Fundus camera: zeiss
Shooting center: fovea
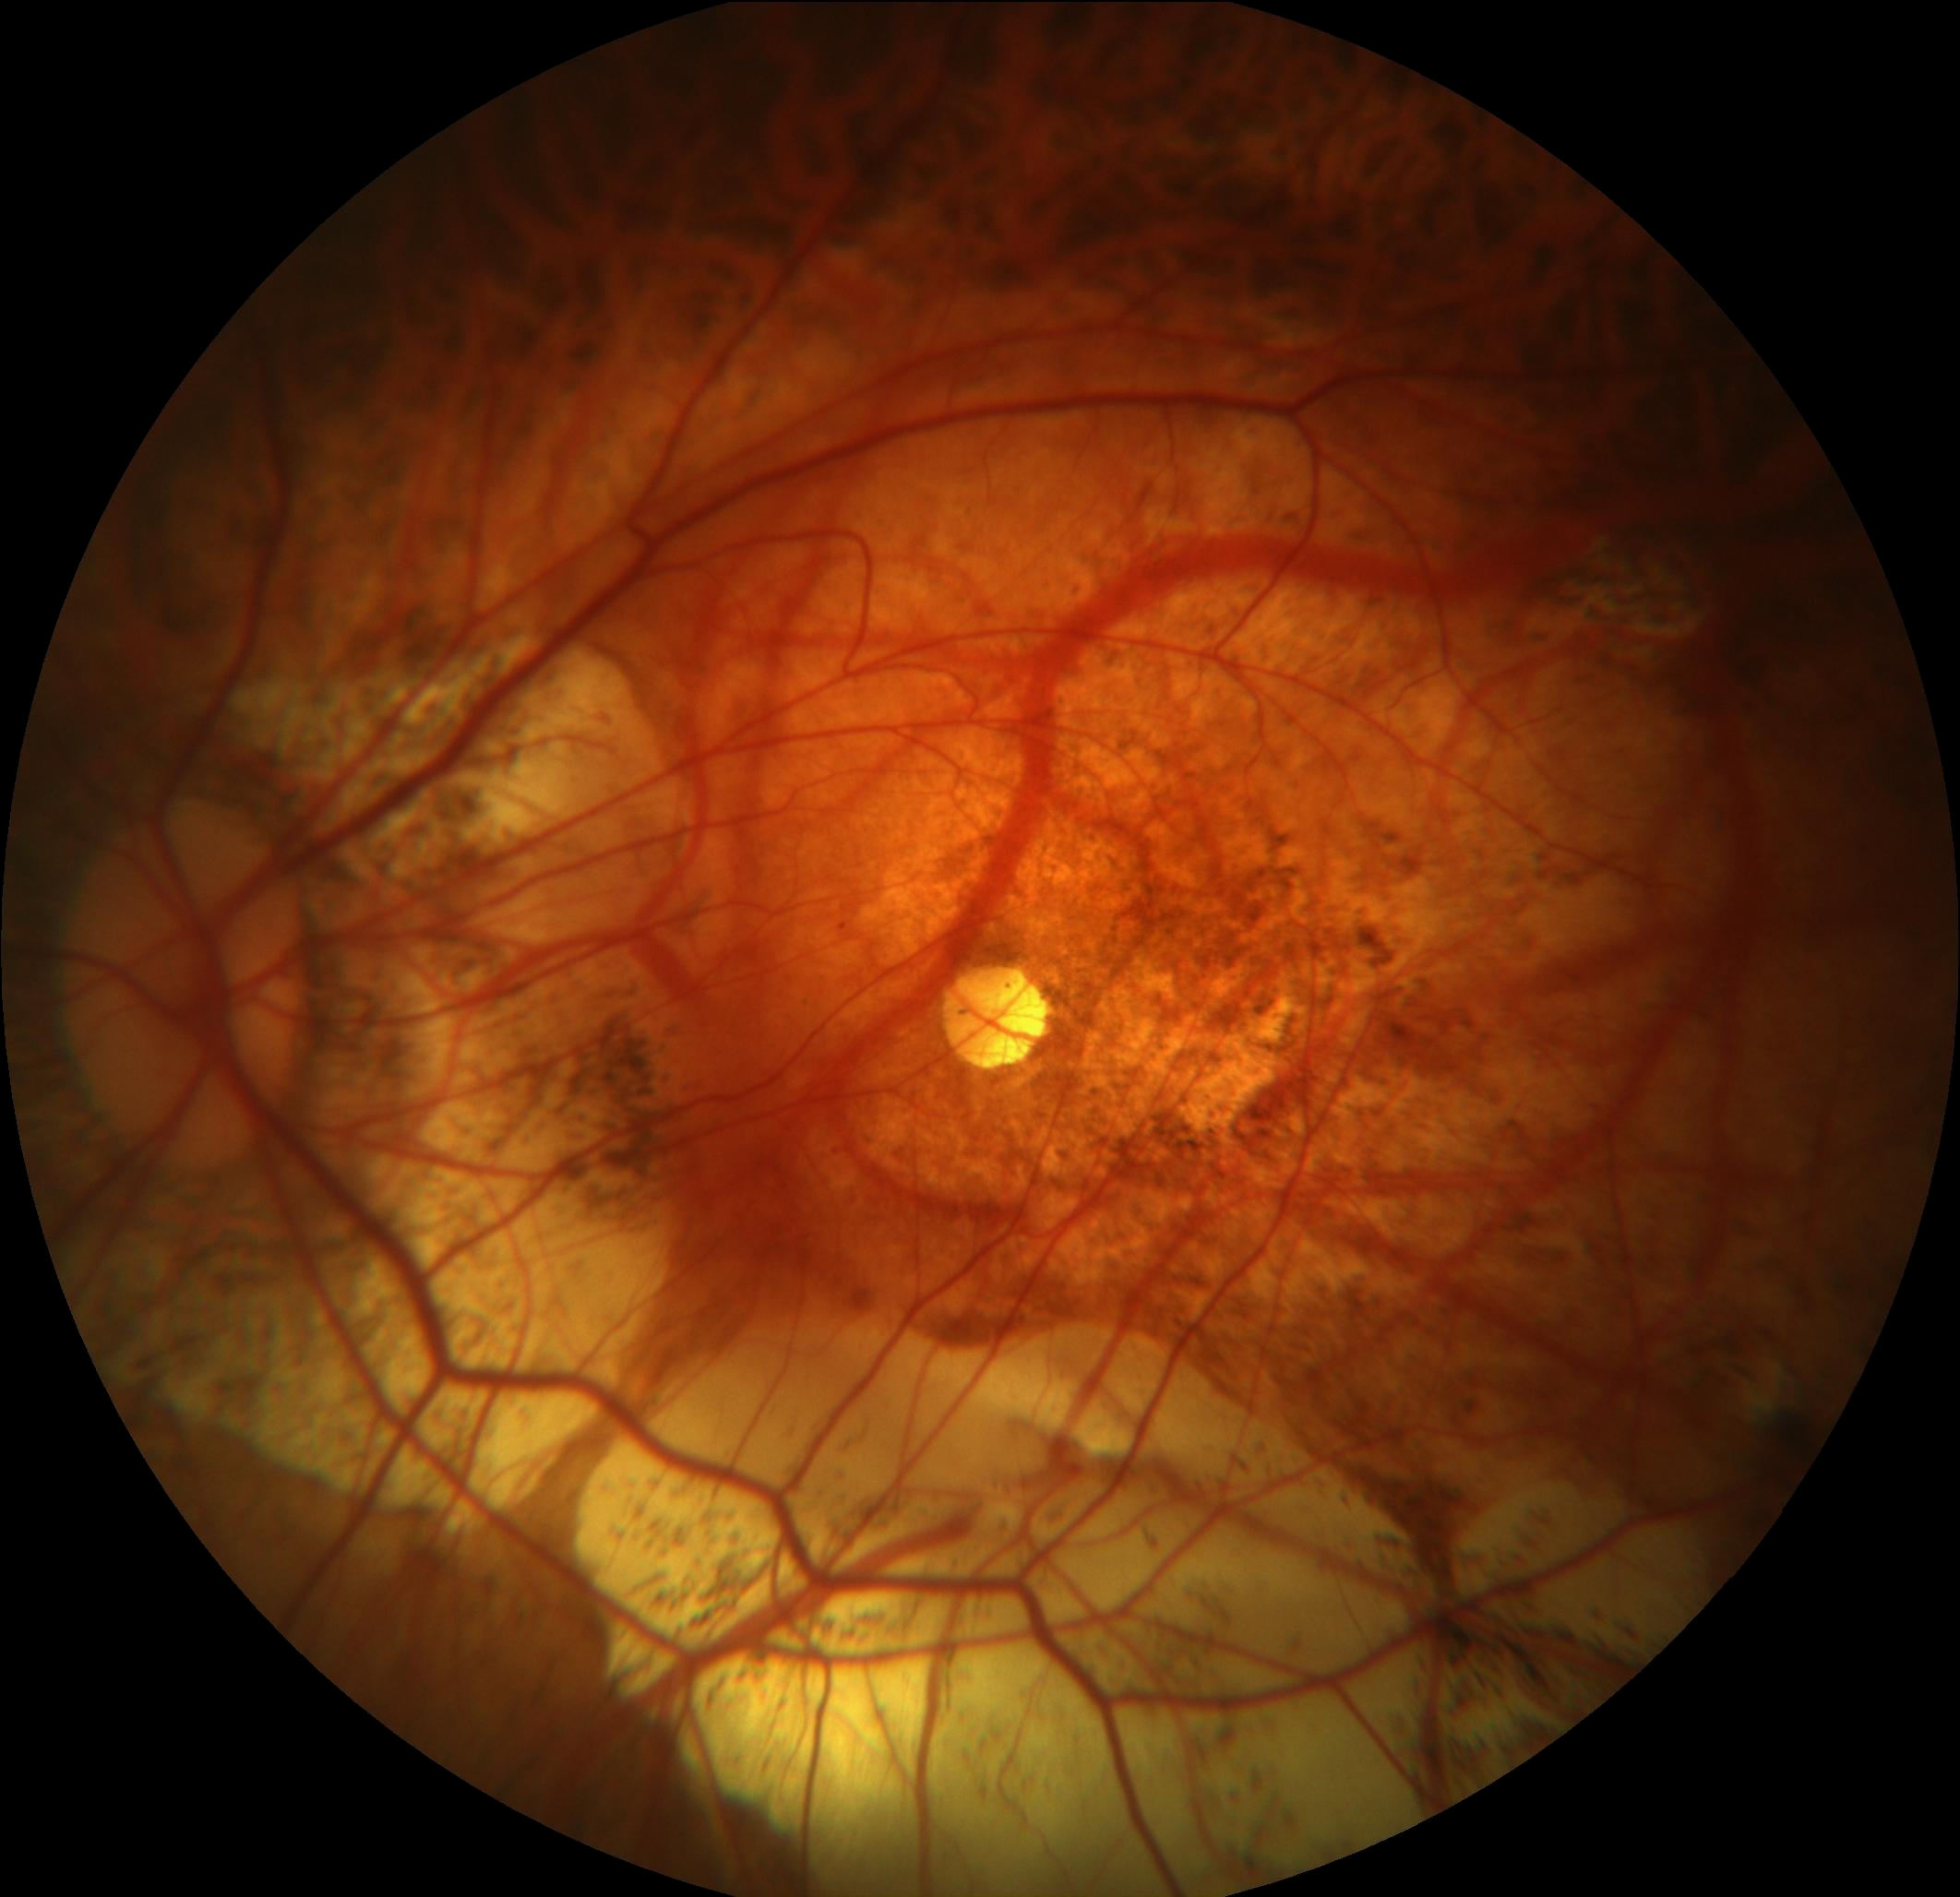
Pathologic myopia: yes
Patchy retinal atrophy: present
Retinal detachment: absent